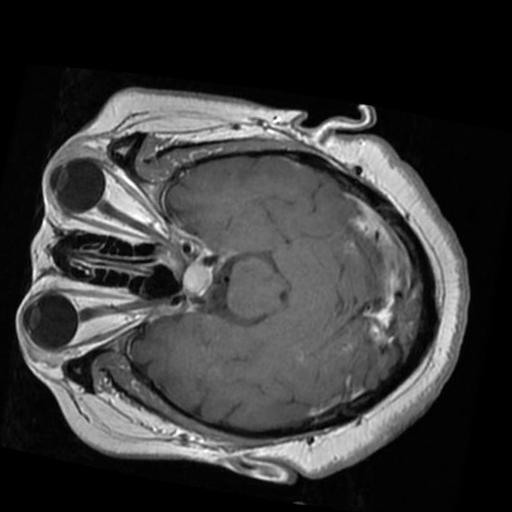
Label: brain_tumor